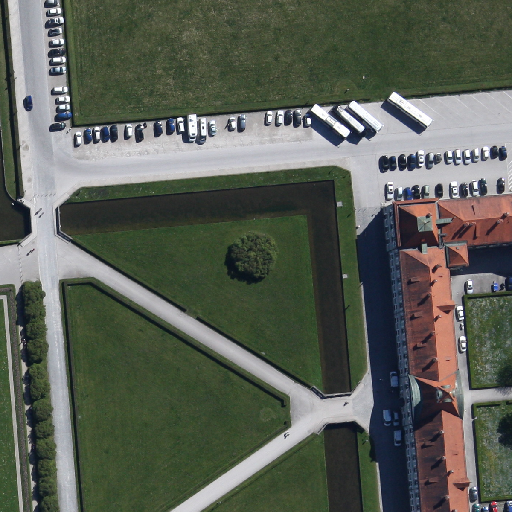
Referring expression: road marking